Question: I am making a level select screen and have 9 different levels. I have already arranged them in a 3 by 3 formation using CCMenu and it works fine, but they're pretty small buttons and I would like to increase them by about 2 or 3 times. The problem is, when I increase their size, they start overlapping instead of recognizing that they are bigger and spacing them accordingly. Below is my the applicable code and a screenshot of my simulator. I am hoping to just increase the size of each menu item and make the same 3 by 3 structure.
'''
CCMenuItemImage * menuItem1 = [CCMenuItemImage itemWithNormalImage:@"number1_button.png"
selectedImage: @"number1_button_selected.png"
target:self
selector:@selector(doSomethingOne:)];
CCMenuItemImage * menuItem2 = [CCMenuItemImage itemWithNormalImage:@"number2_button.png"
selectedImage: @"number2_button_selected.png"
target:self
selector:@selector(doSomethingTwo:)]
....
CCMenuItemImage * menuItem9 = [CCMenuItemImage itemWithNormalImage:@"number9_button.png"
selectedImage: @"number9_button_selected.png"
target:self
selector:@selector(doSomethingNine:)];
CCMenu * myMenu = [CCMenu menuWithItems:menuItem1, menuItem2, menuItem3, menuItem4, menuItem5, menuItem6, menuItem7, menuItem8, menuItem9, nil];
myMenu.position = ccp(self.contentSize.width/2, self.contentSize.height/2);
NSNumber* numberOfColumns = [[NSNumber alloc] initWithInt:3];
[myMenu alignItemsInColumns:numberOfColumns,numberOfColumns,numberOfColumns, nil];
[menuItem1 setScale:2];
[menuItem2 setScale:2];
[menuItem3 setScale:2];
[menuItem4 setScale:2];
[menuItem5 setScale:2];
[menuItem6 setScale:2];
[menuItem7 setScale:2];
[menuItem8 setScale:2];
[menuItem9 setScale:2];
[self addChild:myMenu];
'''

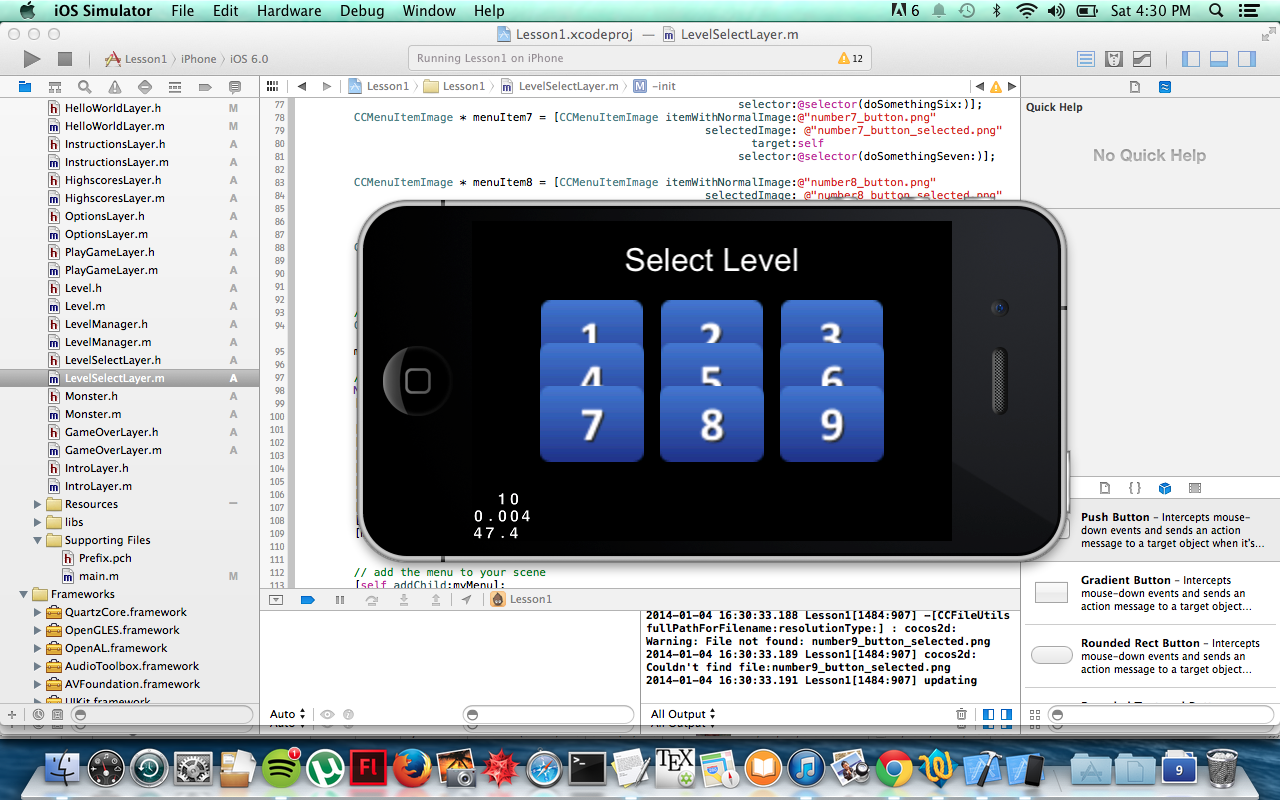
Answer: '''
try this code:
NSNumber* numberOfColumns = [[NSNumber alloc] initWithInt:3];
[myMenu alignItemsInColumns:numberOfColumns,numberOfColumns,numberOfColumns, nil];
NSNumber* numberOfRows = [[NSNumber alloc] initWithInt:3];
[myMenu alignItemsInRows:numberOfRows,numberOfRows,numberOfRows, nil];
'''